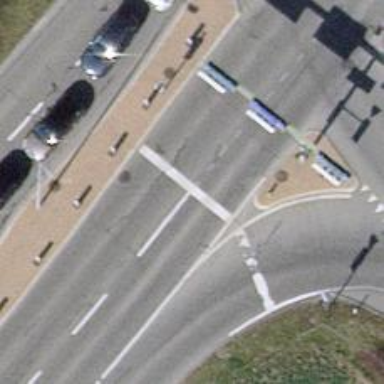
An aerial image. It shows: Road with traffic signals.